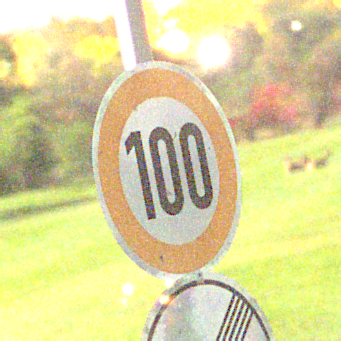
Verkehrszeichen: Geschwindigkeit100
Zusatzzeichen unten: EndeUeberholverbot
Umgebung: Outdoor, Nature
Tageszeit: Night
Wetter: Clear
Licht: Natural
Jahreszeit: NotSpecified
Kontrast: HighContrast